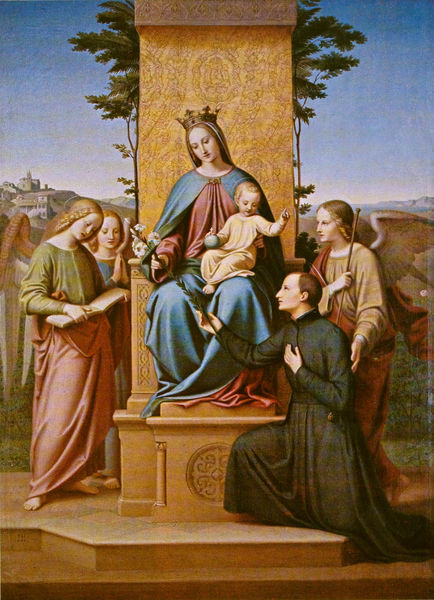
Titel: Huldigung der Mutter Gottes durch den Hl. Aloysius
Künstler: Franz Hellweger
Standort: Hall bei Insbruck
Institution: Kloster der Heimsuchung Mariä zu Thurnfeld
Schlagwörter: baum, berg, blau, blätter, flügel, gemälde, himmel, schatten, umhang, bäume, gelb, grün, landschaft, ocker, sitzen, stadt, blume, braun, hintergrund, licht, pfeiler, säule, gürtel, rot, beige, ornament, blond, bibel, falten, johannes, sockel, bild, geistlicher, gewand, gold, kutte, mantel, sitzend, gewänder, kind, krone, renaissance, rosa, engel, apfel, sitz, italien, ort, haltung, baby, thron, symmetrie, ornamente, sitzt, palme, stufe, stufen, faltenwurf, podest, schoß, knabe, buch, burg, glaube, religion, zweig, symmetrisch, jungfrau, knien, kugel, tron, gebet, lilie, erdkugel, prister, heiligenschein, singen, christus, jesus, knieend, kniend, andacht, priester, mönch, heiliger, huldigung, königin, heilige, verehrung, lilien, heilig, maria, madonna, anbetung, christen, erzengel, ciel, couronne, christentum, robe, josef, insignien, zepter, michael, allemand, michelangelo, weltkugel, enfant, marie, vierge, jesuskind, stele, stifter, raffael, ange, anbetug, bellini, gabriel, glaube4, heiligendarstellung, huldigen, jesusind, maris, nazareen, overbeck, parmigiano, verehren, moyen age, thronend, christuskind, plat, sacra conversatione, segnend, konversation, angelot, trone, lys, anbetung#, umadonna, heiliges gespräch, insignieen, bapteme